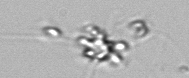
Label: Chaetoceros_didymus_TAG_external_flagellate